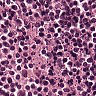
Metastatic tissue present: no